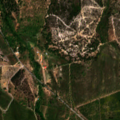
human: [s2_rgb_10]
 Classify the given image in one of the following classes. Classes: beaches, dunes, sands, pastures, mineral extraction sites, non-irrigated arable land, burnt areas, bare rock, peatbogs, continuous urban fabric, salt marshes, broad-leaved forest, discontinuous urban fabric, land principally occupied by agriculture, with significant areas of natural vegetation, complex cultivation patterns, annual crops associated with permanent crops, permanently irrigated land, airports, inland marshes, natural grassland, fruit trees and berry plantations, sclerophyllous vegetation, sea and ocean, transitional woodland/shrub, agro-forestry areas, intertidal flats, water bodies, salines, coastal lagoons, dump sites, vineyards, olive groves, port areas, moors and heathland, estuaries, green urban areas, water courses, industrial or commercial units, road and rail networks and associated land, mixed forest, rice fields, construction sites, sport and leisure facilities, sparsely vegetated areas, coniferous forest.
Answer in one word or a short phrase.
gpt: continuous urban fabric